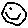
Label: smiley face